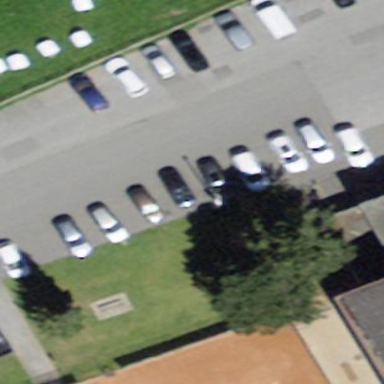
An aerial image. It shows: Parking space.